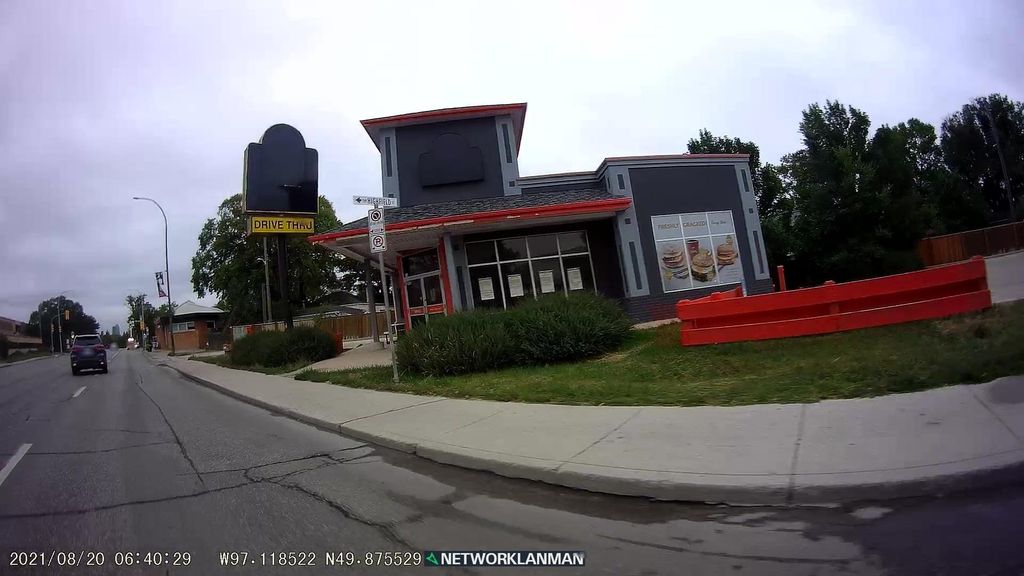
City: winnipeg